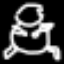
Label: frog